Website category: sports
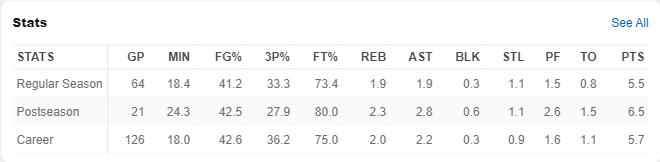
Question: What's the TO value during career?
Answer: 1.1

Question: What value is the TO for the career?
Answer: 1.1

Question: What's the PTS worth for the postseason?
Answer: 6.5

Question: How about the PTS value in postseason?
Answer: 6.5

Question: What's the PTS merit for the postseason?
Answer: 6.5

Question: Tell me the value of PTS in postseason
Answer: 6.5

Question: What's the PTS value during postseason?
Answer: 6.5

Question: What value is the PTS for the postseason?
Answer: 6.5

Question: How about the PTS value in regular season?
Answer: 5.5

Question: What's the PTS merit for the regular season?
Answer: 5.5

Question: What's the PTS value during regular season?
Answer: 5.5

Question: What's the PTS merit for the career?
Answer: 5.7

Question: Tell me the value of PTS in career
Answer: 5.7

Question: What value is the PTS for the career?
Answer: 5.7